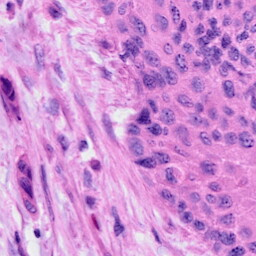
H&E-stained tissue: Cervix